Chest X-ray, PA view. Patient: 48 years old, sex F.
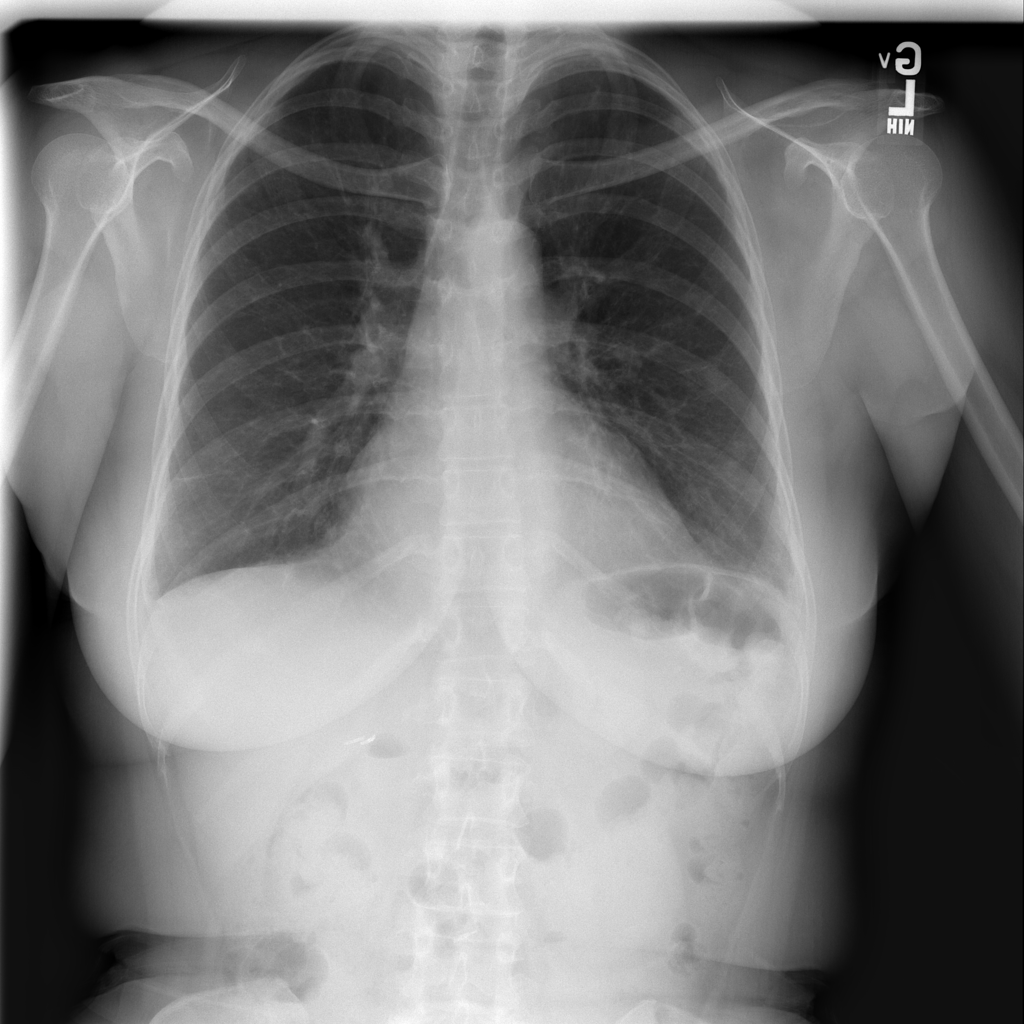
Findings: No Finding